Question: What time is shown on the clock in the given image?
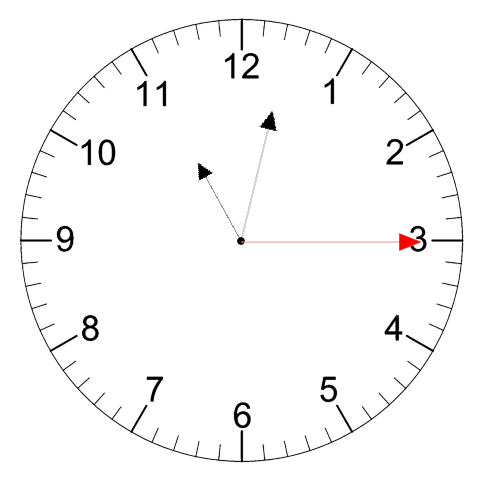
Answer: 11:02:15